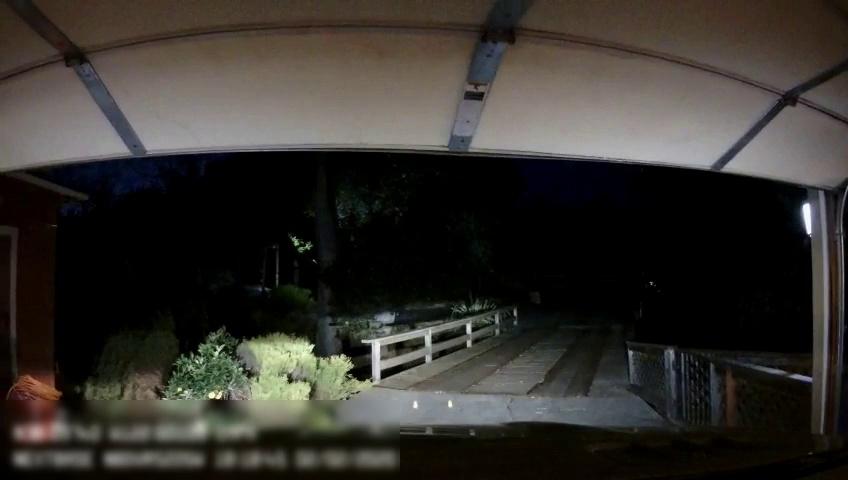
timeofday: Night
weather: Other
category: Drivable Space
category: Drivable Space